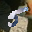
Label: 5